Question: I'm writing a program in OpenGL to load a mesh and draw an oriented bounding box around said mesh. The mesh loads correctly but when I draw the bounding box the box is the wrong shape and far too small.

The process I used to calculate this box was to use principle component analysis to find a covariance matrix. I then got the eigenvectors of that matrix and used those as a local co-ordinate system to find the 8 vertices of the cube. Then I calculated a transformation to move the cube from the local co-ordinate system to the global co-ordinate system.
The code for calculating the covariance is here:
'''
std::array<std::array<double, 3>, 3> covarianceCalc2()
{
std::array<std::array<double, 3>, 3> sum = {{{0, 0, 0}, {0, 0, 0}, {0, 0, 0,}}};
std::array<double, 3> tempVec;
double mean = 0;
for(int i = 0; i < meshVertices.size(); i++)
{
mean += meshVertices[i].x;
mean += meshVertices[i].y;
mean += meshVertices[i].z;
}
mean = mean/(meshVertices.size() * 3);
for(int i = 0; i < meshVertices.size(); i++)
{
//mean = (meshVertices[i].x + meshVertices[i].y + meshVertices[i].z)/3;
tempVec[0] = meshVertices[i].x - mean;
tempVec[1] = meshVertices[i].y - mean;
tempVec[2] = meshVertices[i].z - mean;
sum = matrixAdd(sum, vectorTranposeMult(tempVec));
}
sum = matrixMultNum(sum,(double) 1/(meshVertices.size()));
return sum;
}
'''
The code for calculating the eigenvectors is here:
'''
void Compute_EigenV(std::array<std::array<double, 3>, 3> covariance, double eigenValues[3], double eigenVectors_1[3], double eigenVectors_2[3], double eigenVectors_3[3])
{
printf("Matrix Stuff
");
MatrixXd m(3, 3);
m << covariance[0][0], covariance[0][1], covariance[0][2],
covariance[1][0], covariance[1][1], covariance[1][2],
covariance[2][0], covariance[2][1], covariance[2][2];
// volving SVD
printf("EigenSolver
");
EigenSolver<MatrixXd> solver(m);
MatrixXd all_eigenVectors = solver.eigenvectors().real();
MatrixXd all_eigenValues = solver.eigenvalues().real();
// find the max index
printf("Find Max Index
");
int INDEX[3];
double max;
max=all_eigenValues(0,0);
int index=0;
for (int i=1;i<3;i++){
if (max<all_eigenValues(i,0)){
max=all_eigenValues(i,0);
index=i;
}
}
INDEX[0]=index;
// find the min index
printf("Find Min Index
");
double min;
min=all_eigenValues(0,0);
index=0;
for (int i=1;i<3;i++){
if (min>all_eigenValues(i,0)){
min=all_eigenValues(i,0);
index=i;
}
}
INDEX[1]=3-index-INDEX[0];
INDEX[2]=index;
// giave eigenvalues and eien vectors to matrix
printf("Give values and vector to matrix
");
eigenValues[0]=all_eigenValues(INDEX[0],0);
printf("1");
eigenValues[1]=all_eigenValues(INDEX[1],0);
printf("1
");
eigenValues[2]=all_eigenValues(INDEX[2],0);
printf("Vector 1
");
VectorXd featureVector_1 = all_eigenVectors.col(INDEX[0]);
eigenVectors_1[0]=featureVector_1(0);
eigenVectors_1[1]=featureVector_1(1);
eigenVectors_1[2]=featureVector_1(2);
printf("Vector 2
");
VectorXd featureVector_2 = all_eigenVectors.col(INDEX[1]);
eigenVectors_2[0]=featureVector_2(0);
eigenVectors_2[1]=featureVector_2(1);
eigenVectors_2[2]=featureVector_2(2);
printf("Vector 3
");
VectorXd featureVector_3 = all_eigenVectors.col(INDEX[2]);
eigenVectors_3[0]=featureVector_3(0);
eigenVectors_3[1]=featureVector_3(1);
eigenVectors_3[2]=featureVector_3(2);
}
'''
The code that finds the global co-ordinates is this:
'''
std::array<double, 3> localToGlobal(std::array<double, 3> vec, double eigenVector1[3], double eigenVector2[3], double eigenVector3[3], double mean)
{
std::array<double, 3> tempVec;
std::array<std::array<double, 3>, 3> eigenArray;
eigenArray[0][0] = eigenVector1[0]; eigenArray[0][1] = eigenVector2[0]; eigenArray[0][2] = eigenVector3[0];
eigenArray[1][0] = eigenVector1[1]; eigenArray[1][1] = eigenVector2[1]; eigenArray[1][2] = eigenVector3[1];
eigenArray[2][0] = eigenVector1[2]; eigenArray[2][1] = eigenVector2[2]; eigenArray[2][2] = eigenVector3[2];
tempVec = matrixVectorMult(eigenArray, vec);
tempVec[0] += mean;
tempVec[1] += mean;
tempVec[2] += mean;
return tempVec;
}
'''
The code that calls all of these and draws the box is:
'''
void obbBoundingBox()
{
double eigenValues[3] = {0, 0, 0};
double eigenVectors_1[3] = {0, 0, 0}, eigenVectors_2[3] = {0, 0, 0}, eigenVectors_3[3] = {0, 0, 0};
Compute_EigenV(covarianceCalc2(), eigenValues, eigenVectors_1, eigenVectors_2, eigenVectors_3);
std::array<double, 3> point1 = {findVectorMax(eigenVectors_1), findVectorMax(eigenVectors_2), findVectorMax(eigenVectors_3)};
std::array<double, 3> point2 = {findVectorMax(eigenVectors_1), findVectorMax(eigenVectors_2), findVectorMin(eigenVectors_3)};
std::array<double, 3> point3 = {findVectorMax(eigenVectors_1), findVectorMin(eigenVectors_2), findVectorMin(eigenVectors_3)};
std::array<double, 3> point4 = {findVectorMax(eigenVectors_1), findVectorMin(eigenVectors_2), findVectorMin(eigenVectors_3)};
std::array<double, 3> point5 = {findVectorMin(eigenVectors_1), findVectorMax(eigenVectors_2), findVectorMax(eigenVectors_3)};
std::array<double, 3> point6 = {findVectorMin(eigenVectors_1), findVectorMax(eigenVectors_2), findVectorMin(eigenVectors_3)};
std::array<double, 3> point7 = {findVectorMin(eigenVectors_1), findVectorMin(eigenVectors_2), findVectorMax(eigenVectors_3)};
std::array<double, 3> point8 = {findVectorMin(eigenVectors_1), findVectorMin(eigenVectors_2), findVectorMin(eigenVectors_3)};
double mean = 0;
for(int i = 0; i < meshVertices.size(); i++)
{
mean += meshVertices[i].x;
mean += meshVertices[i].y;
mean += meshVertices[i].z;
}
mean = mean/(meshVertices.size() * 3);
point1 = localToGlobal(point1, eigenVectors_1, eigenVectors_2, eigenVectors_3, mean);
point2 = localToGlobal(point2, eigenVectors_1, eigenVectors_2, eigenVectors_3, mean);
point3 = localToGlobal(point3, eigenVectors_1, eigenVectors_2, eigenVectors_3, mean);
point4 = localToGlobal(point4, eigenVectors_1, eigenVectors_2, eigenVectors_3, mean);
point5 = localToGlobal(point5, eigenVectors_1, eigenVectors_2, eigenVectors_3, mean);
point6 = localToGlobal(point6, eigenVectors_1, eigenVectors_2, eigenVectors_3, mean);
point7 = localToGlobal(point7, eigenVectors_1, eigenVectors_2, eigenVectors_3, mean);
point8 = localToGlobal(point8, eigenVectors_1, eigenVectors_2, eigenVectors_3, mean);
glEnable(GL_BLEND);
glBlendFunc(GL_SRC_ALPHA, GL_ONE_MINUS_SRC_ALPHA);
glColor4f(1.0f, 1.0f, 1.0f, 0.5f);
glBegin(GL_QUADS);
//Front Face
glVertex3f(point1[0], point1[1], point1[2]);
glVertex3f(point3[0], point3[1], point3[2]);
glVertex3f(point7[0], point7[1], point7[2]);
glVertex3f(point5[0], point5[1], point5[2]);
glEnd();
glBegin(GL_QUADS);
//Left Face
glVertex3f(point5[0], point5[1], point5[2]);
glVertex3f(point7[0], point7[1], point7[2]);
glVertex3f(point8[0], point8[1], point8[2]);
glVertex3f(point6[0], point6[1], point6[2]);
glEnd();
glBegin(GL_QUADS);
//Back Face
glVertex3f(point6[0], point6[1], point6[2]);
glVertex3f(point8[0], point8[1], point8[2]);
glVertex3f(point4[0], point4[1], point4[2]);
glVertex3f(point2[0], point2[1], point2[2]);
glEnd();
glBegin(GL_QUADS);
//Right Face
glVertex3f(point2[0], point2[1], point2[2]);
glVertex3f(point4[0], point4[1], point4[2]);
glVertex3f(point3[0], point3[1], point3[2]);
glVertex3f(point1[0], point1[1], point1[2]);
glEnd();
glBegin(GL_QUADS);
//Top Face
glVertex3f(point2[0], point2[1], point2[2]);
glVertex3f(point1[0], point1[1], point1[2]);
glVertex3f(point5[0], point5[1], point5[2]);
glVertex3f(point6[0], point6[1], point6[2]);
glEnd();
glBegin(GL_QUADS);
//Bottom Face
glVertex3f(point4[0], point4[1], point4[2]);
glVertex3f(point3[0], point3[1], point3[2]);
glVertex3f(point7[0], point7[1], point7[2]);
glVertex3f(point8[0], point8[1], point8[2]);
glEnd();
}
'''
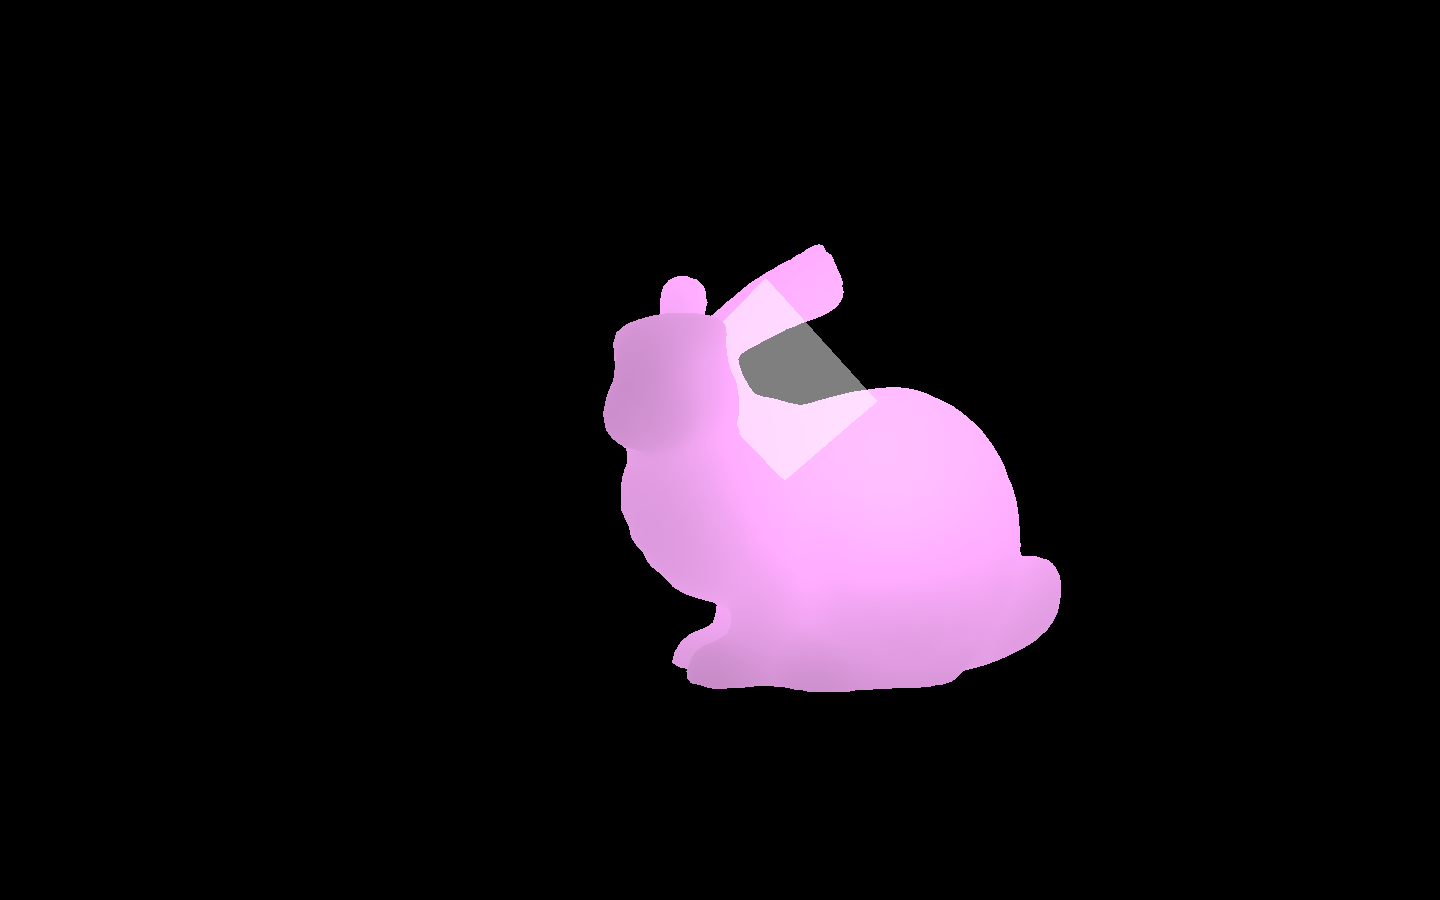
Answer: The code looks right (I haven't checked all the functions like matrixmult and like that but I assume you have tested and checked them).
: you have a small misunderstanding of what are you doing there.
So, to help you a bit, but not code your coursework by myself, as that would get us both into trouble, I decided to make a small tutorial in Matlab (as I know you have access to) of what you want to do and . Some functions are missing, but you should be able to understand what's going on:
'''
clear;clc;
%% your "bunny"
vtx= [ 1 0
1 1
2 2
3 3
1 3];
% Lets draw it
hold on
plot(vtx(:,1),vtx(:,2),'.')
% lets draw XY axis also
plot([0 4],[0 0],'k')
plot([0 0],[0 4],'k')
axis([-1 5 -1 5])
axis square
%% Draw abb
maxX=max(vtx(:,1));
maxY=max(vtx(:,2));
minX=min(vtx(:,1));
minY=min(vtx(:,2));
% Mising: Create a square and draw it
cub=createcube(maxX,maxY,minX,minY)
drawabb(cub);
'''

'''
%% Create obb
C=cov(vtx);
vtxmean=mean(vtx);
[eVect,~]=eig(C);
% Draw new local coord system
plot([vtxmean(1) vtxmean(1)+eVect(1,1)],[vtxmean(2) vtxmean(2)+eVect(1,2)],'k')
plot([vtxmean(1) vtxmean(1)+eVect(2,1)],[vtxmean(2) vtxmean(2)+eVect(2,2)],'k')
'''

Now you can see that if we get the max and min of the eigenvector, it
doesnt make too much sense. Thats NOT the obb. So what are we
suposed to do? Well, we can create an abb, but alligned to the NEW axis,
not the XY axis!
What would we need for that? well we need to know the values of our
points in the new coordinate axis, dont we?
'''
Localvtx=fromGlobalToLocal(vtx,eVect,vtxmean);
% get the max and min of the points IN THE NEW COORD SYSTEM!
maxX=max(Localvtx(:,1));
maxY=max(Localvtx(:,2));
minX=min(Localvtx(:,1));
minY=min(Localvtx(:,2));
'''
Fantastic!!!
Now , we can create a square in this coord system, and using
'fromLocalToGlobal', draw it in XY!!
'''
obbcub=createcube(maxX,maxY,minX,minY);
obbcubXY=fromLocalToGlobal(obbcub,eVect,vtxmean);
drawcube(obbcubXY);
'''

WHY ARE WE DOING ALL THIS!?!?
Well its an interesting question indeed. Do you play videogames? Have you ever took "an arrow in the knee?". How does a computer know if you have shooted the guy in the head or in the leg with you sniper rifle if the guy was jumping and crouching and lying all the time!!
What about an oriented bounding box! If you know the bounding box of the leg, or the head, independently of the geometrical position of the model, you can compute if the shot went inside that box or not! (dont take everything literally, this is a huge world and there are infinite ways of doing things like this).
See example:

Sidenote: Dont use my words or image or code in you report, as that will be considered cheating! (just in case)